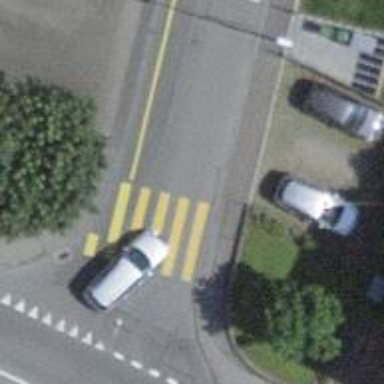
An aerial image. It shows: Kerb serving as barrier.